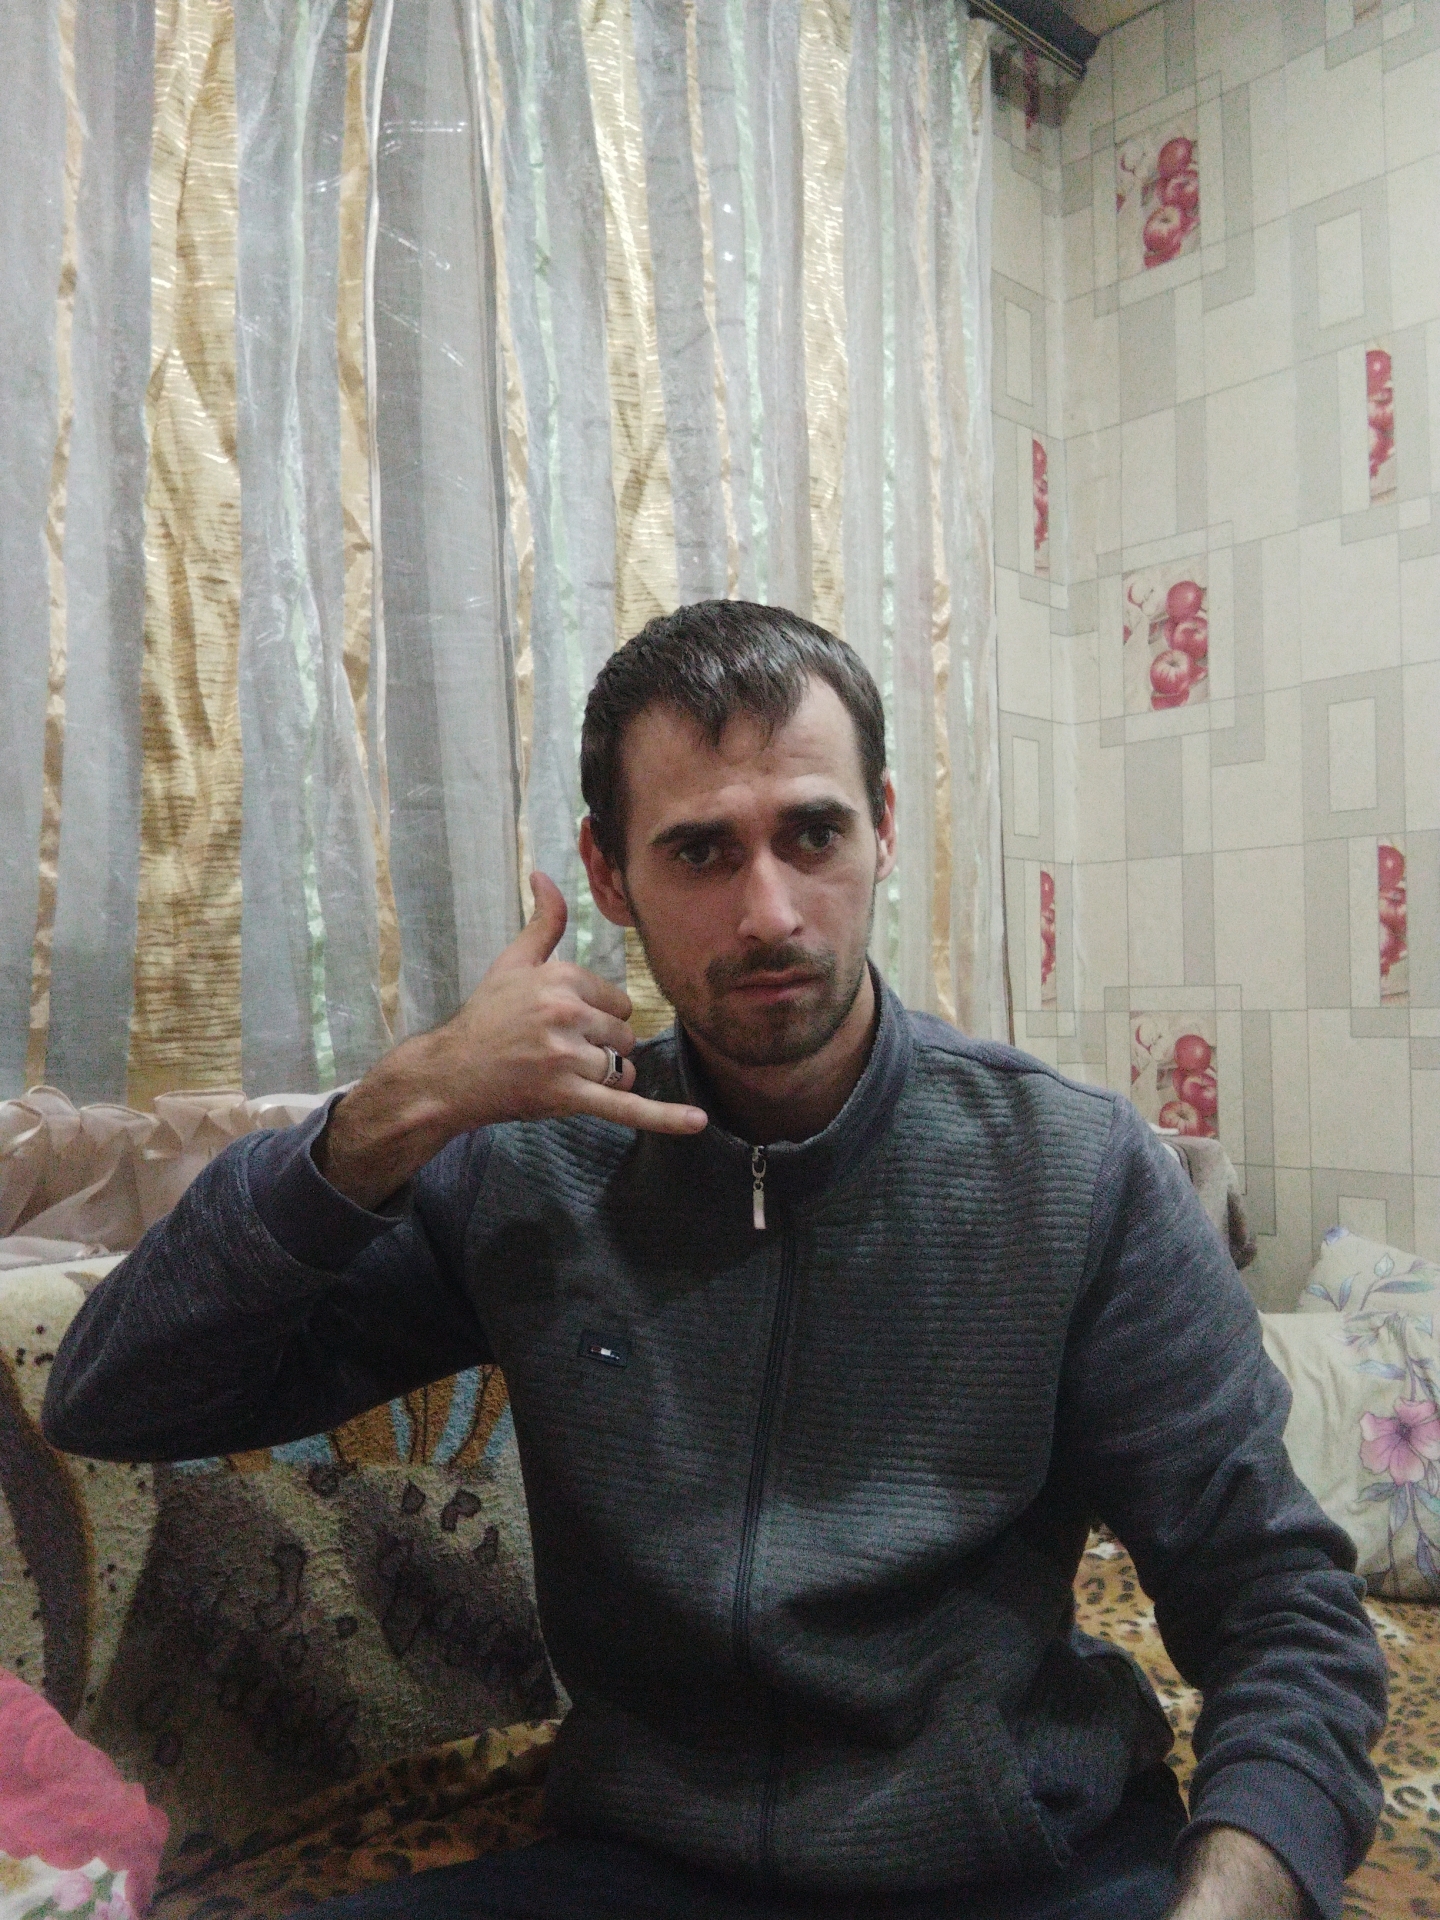
Label: clear